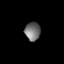
Tissue: lung
Cell type: Others
Senescence score: 0.2118
Nuclear area (px): 282
Mean DAPI intensity: 112.805